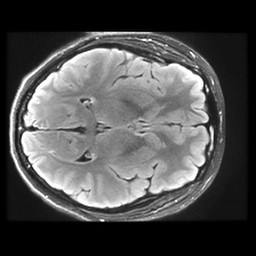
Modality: FLAIR
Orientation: axial
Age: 19
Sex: female
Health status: healthy
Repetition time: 12 s
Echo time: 0.09782 s